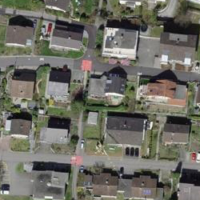
EUNIS habitat code: 54
Species observed at this site:
Tussilago farfara